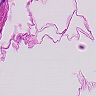
Metastatic tissue present: no